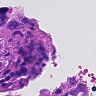
Metastatic tissue present: yes